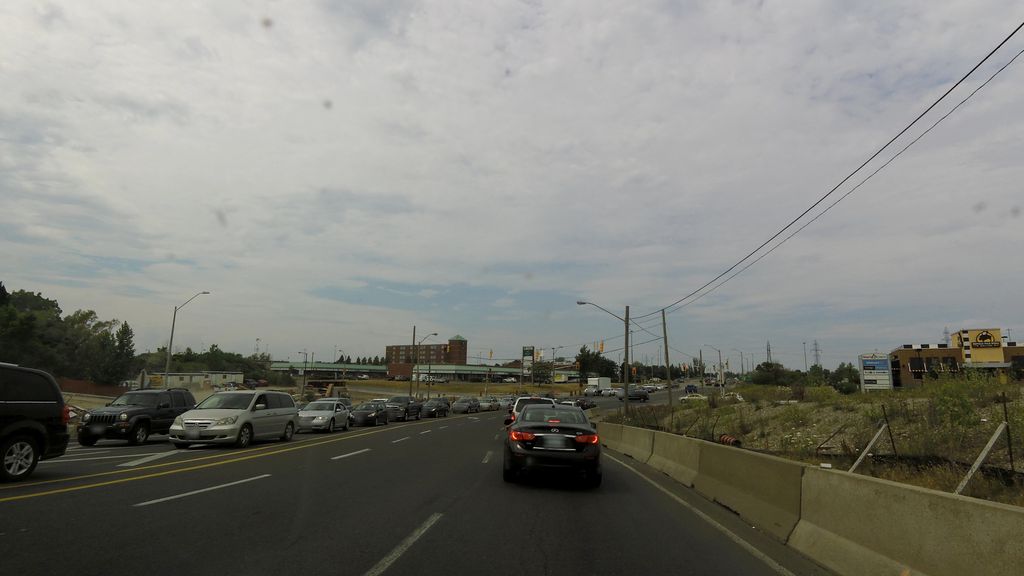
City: hamilton